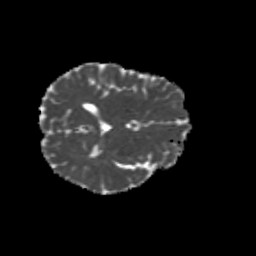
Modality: MD
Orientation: axial
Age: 27
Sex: female
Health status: healthy
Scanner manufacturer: siemens
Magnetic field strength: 3 T
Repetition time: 8.6 s
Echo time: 0.095 s